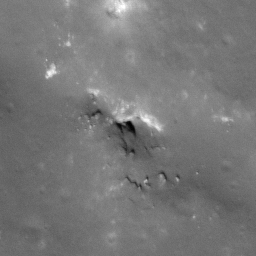
Pit: Copernicus 9
Host crater: Copernicus
Host type: impact_melt
Lunar coordinates: latitude 10.139, longitude 339.939